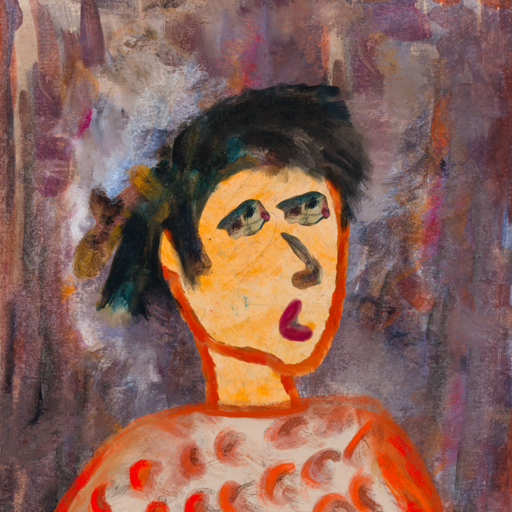
Background: Hypocrite, Head And Neck Side: Experience, Face Side: Pipe, Bust: Rupkatha, Hair Side: Pipe, Head Accessory: Blank, Second Necklace: Blank, Necklace: Blank, Baby: Blank